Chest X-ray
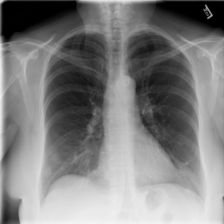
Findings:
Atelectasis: positive
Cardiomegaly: negative
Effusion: negative
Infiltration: negative
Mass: positive
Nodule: positive
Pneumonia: negative
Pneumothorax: negative
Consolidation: negative
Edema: negative
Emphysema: negative
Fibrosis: negative
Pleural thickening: negative
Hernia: negative